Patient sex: M
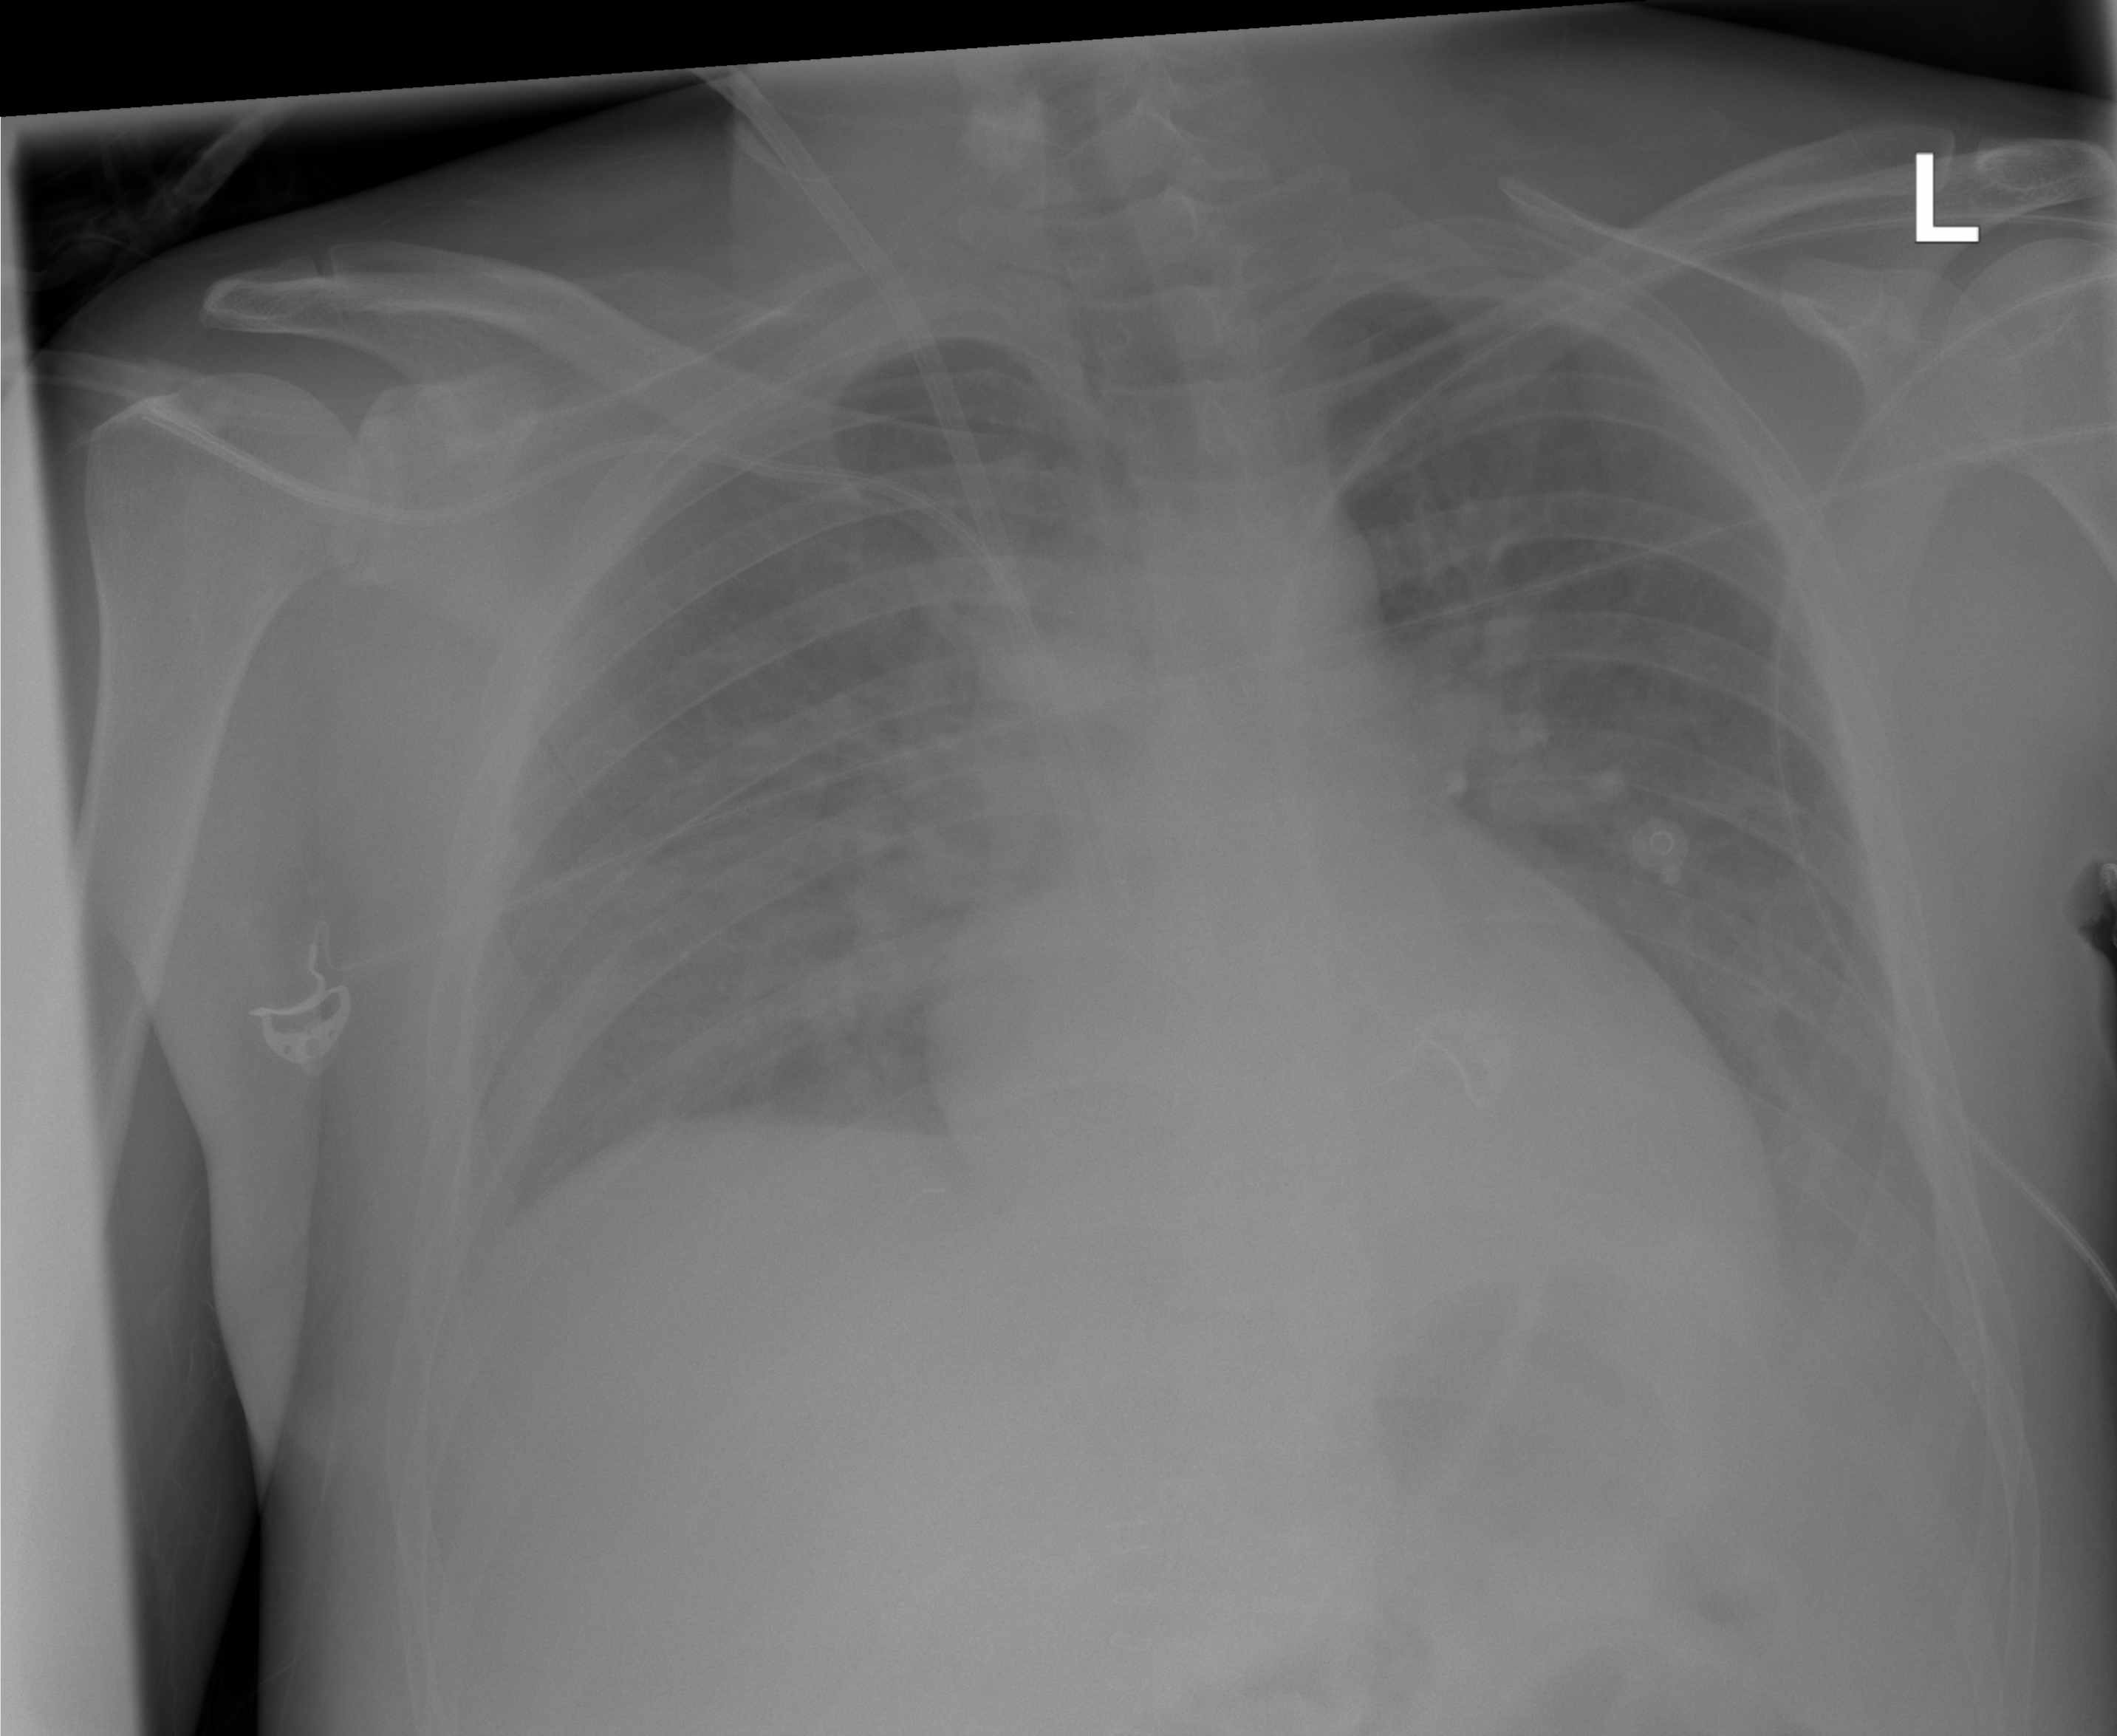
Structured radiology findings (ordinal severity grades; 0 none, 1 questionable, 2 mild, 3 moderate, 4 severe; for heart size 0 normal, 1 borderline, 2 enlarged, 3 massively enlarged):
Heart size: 0
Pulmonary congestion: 0
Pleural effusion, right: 0
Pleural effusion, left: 2
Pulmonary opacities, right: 0
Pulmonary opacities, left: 0
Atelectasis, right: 0
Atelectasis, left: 0